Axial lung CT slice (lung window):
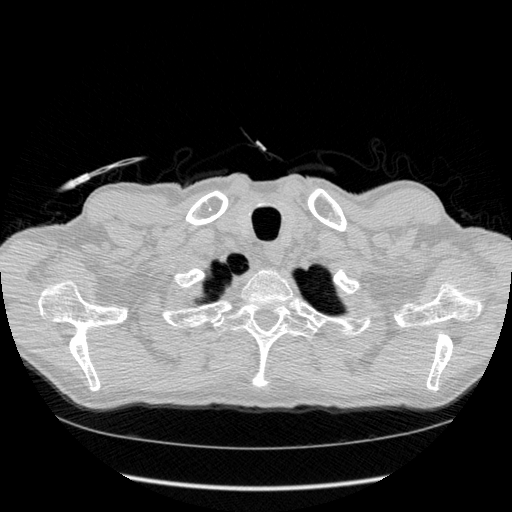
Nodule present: no